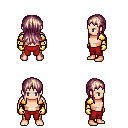
a pixel art fantasy rpg character, male body template, human, light skin, gold arm armor, red pants, white blonde unkempt hairstyle, gold gloves, four views (front, back, left, right), 2x2 character sprite sheet, small pixel art, hard edges, no anti-aliasing